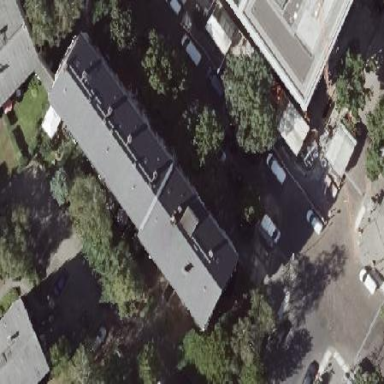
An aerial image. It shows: Black-roofed apartments.